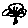
Label: tree